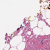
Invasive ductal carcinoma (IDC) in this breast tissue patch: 0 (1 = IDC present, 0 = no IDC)